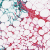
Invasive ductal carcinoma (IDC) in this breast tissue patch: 0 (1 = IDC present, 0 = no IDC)